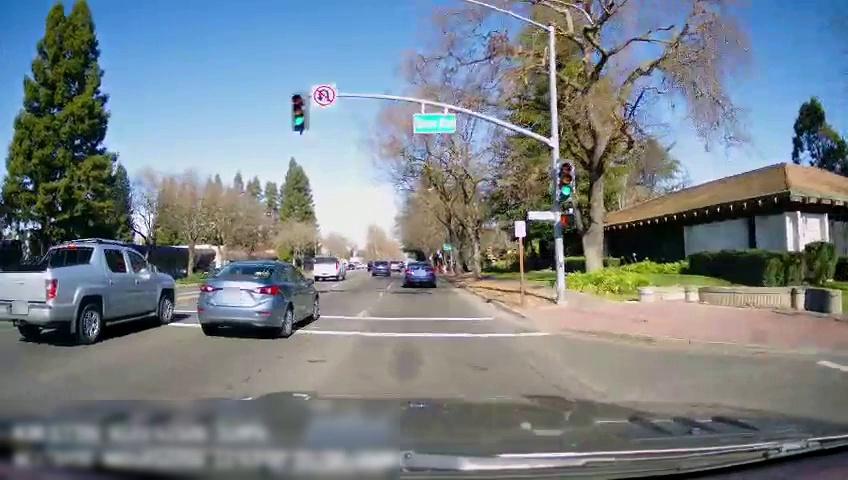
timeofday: Day
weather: Sunny
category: Drivable Space
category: Vehicles | Truck
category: Vehicles | SUV
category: Vehicles | Car
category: Vehicles | Car
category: Vehicles | Truck
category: Vehicles | Car
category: Lanes | Current Lane
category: Traffic | Signs
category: Traffic | Signs
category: Traffic | Lights
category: Traffic | Lights
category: Traffic | Signs
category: Traffic | Lights
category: Traffic | Signs
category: Traffic | Signs